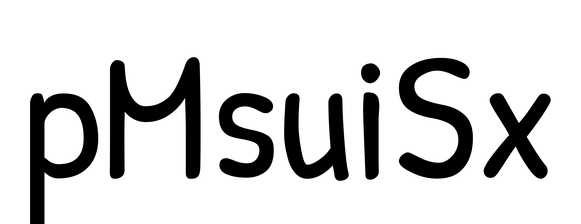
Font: PatrickHand-Regular